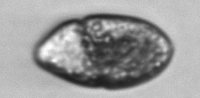
Label: Gyrodinium